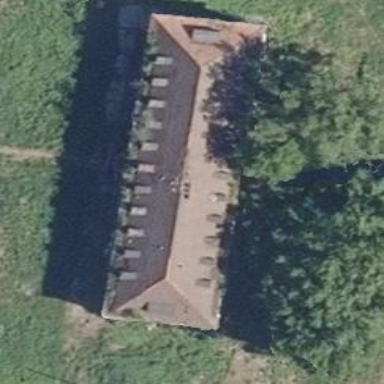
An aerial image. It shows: Building with hipped roof made of roof tiles.